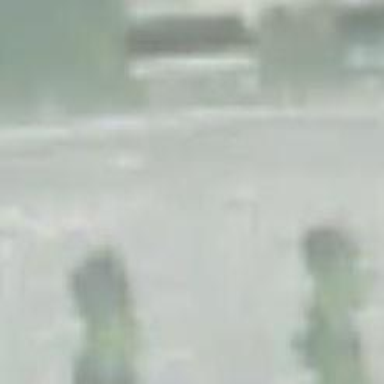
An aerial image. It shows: Road with "give way" sign.